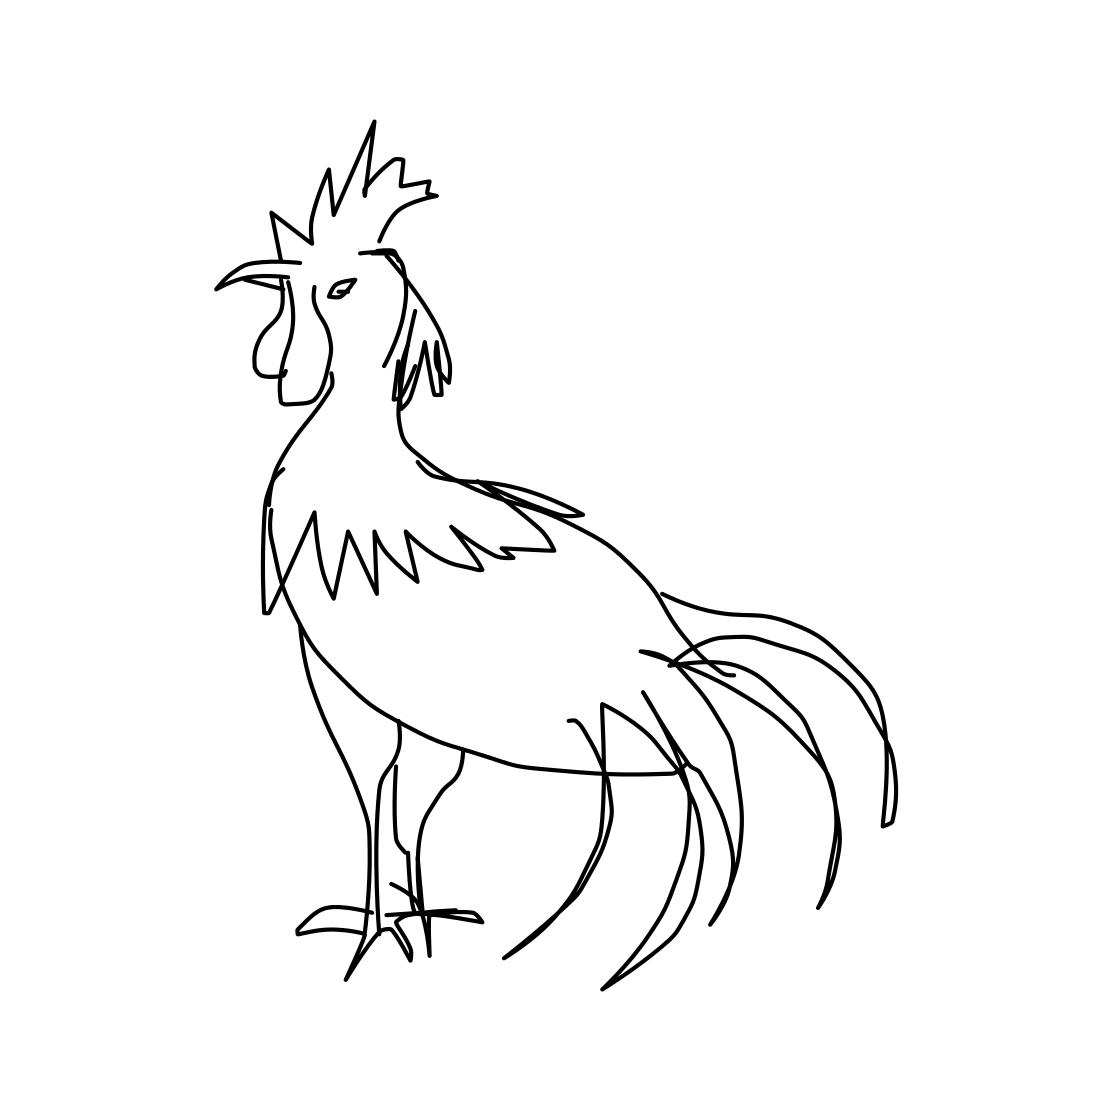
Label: rooster